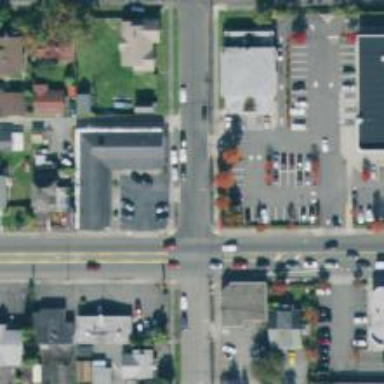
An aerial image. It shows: Parking space is available.